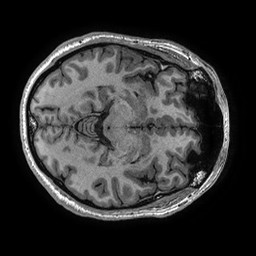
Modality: T1w
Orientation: axial
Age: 44
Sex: male
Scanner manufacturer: ge
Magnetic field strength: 3 T
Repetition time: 0.006952 s
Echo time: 0.00292 s